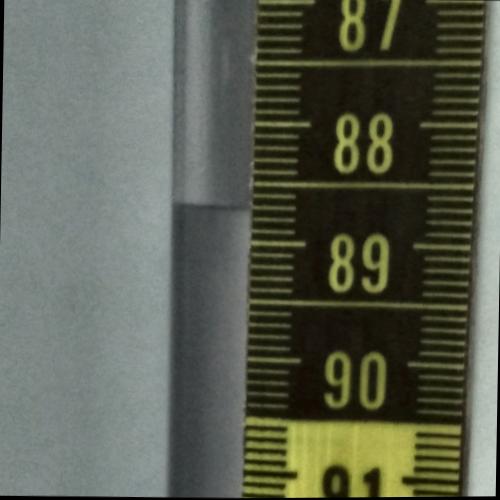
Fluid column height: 88.7 cm